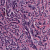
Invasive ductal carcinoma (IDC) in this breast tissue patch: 1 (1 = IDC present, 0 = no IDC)